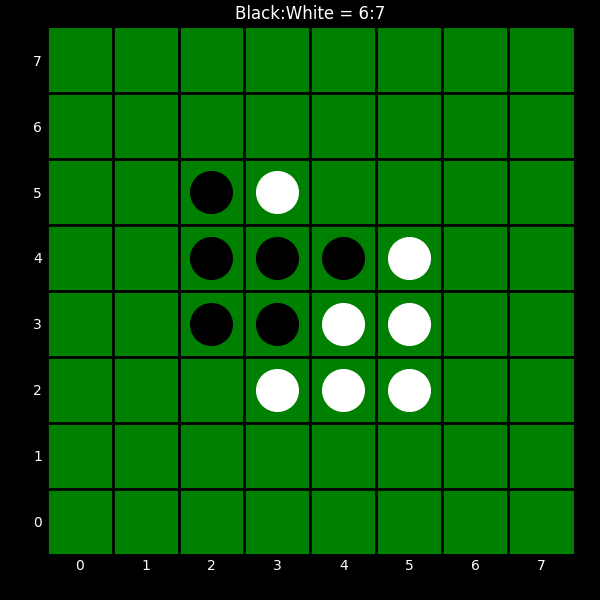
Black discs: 6
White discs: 7